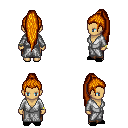
a pixel art fantasy rpg character, female body template, human, tanned skin, white robe, robe skirt, dark blonde extra-long topknot hairstyle, bracelets, black slippers, four views (front, back, left, right), 2x2 character sprite sheet, small pixel art, hard edges, no anti-aliasing